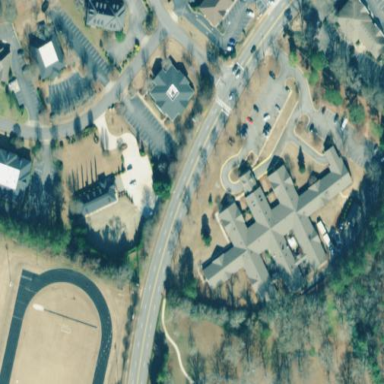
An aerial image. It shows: Nursing home.